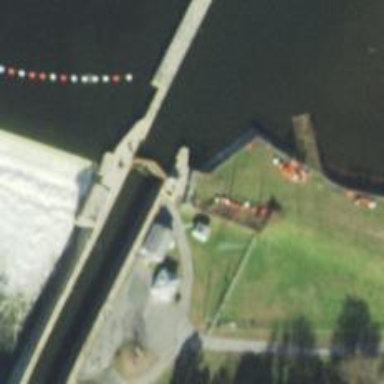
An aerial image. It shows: Lock gate along waterway.